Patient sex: M
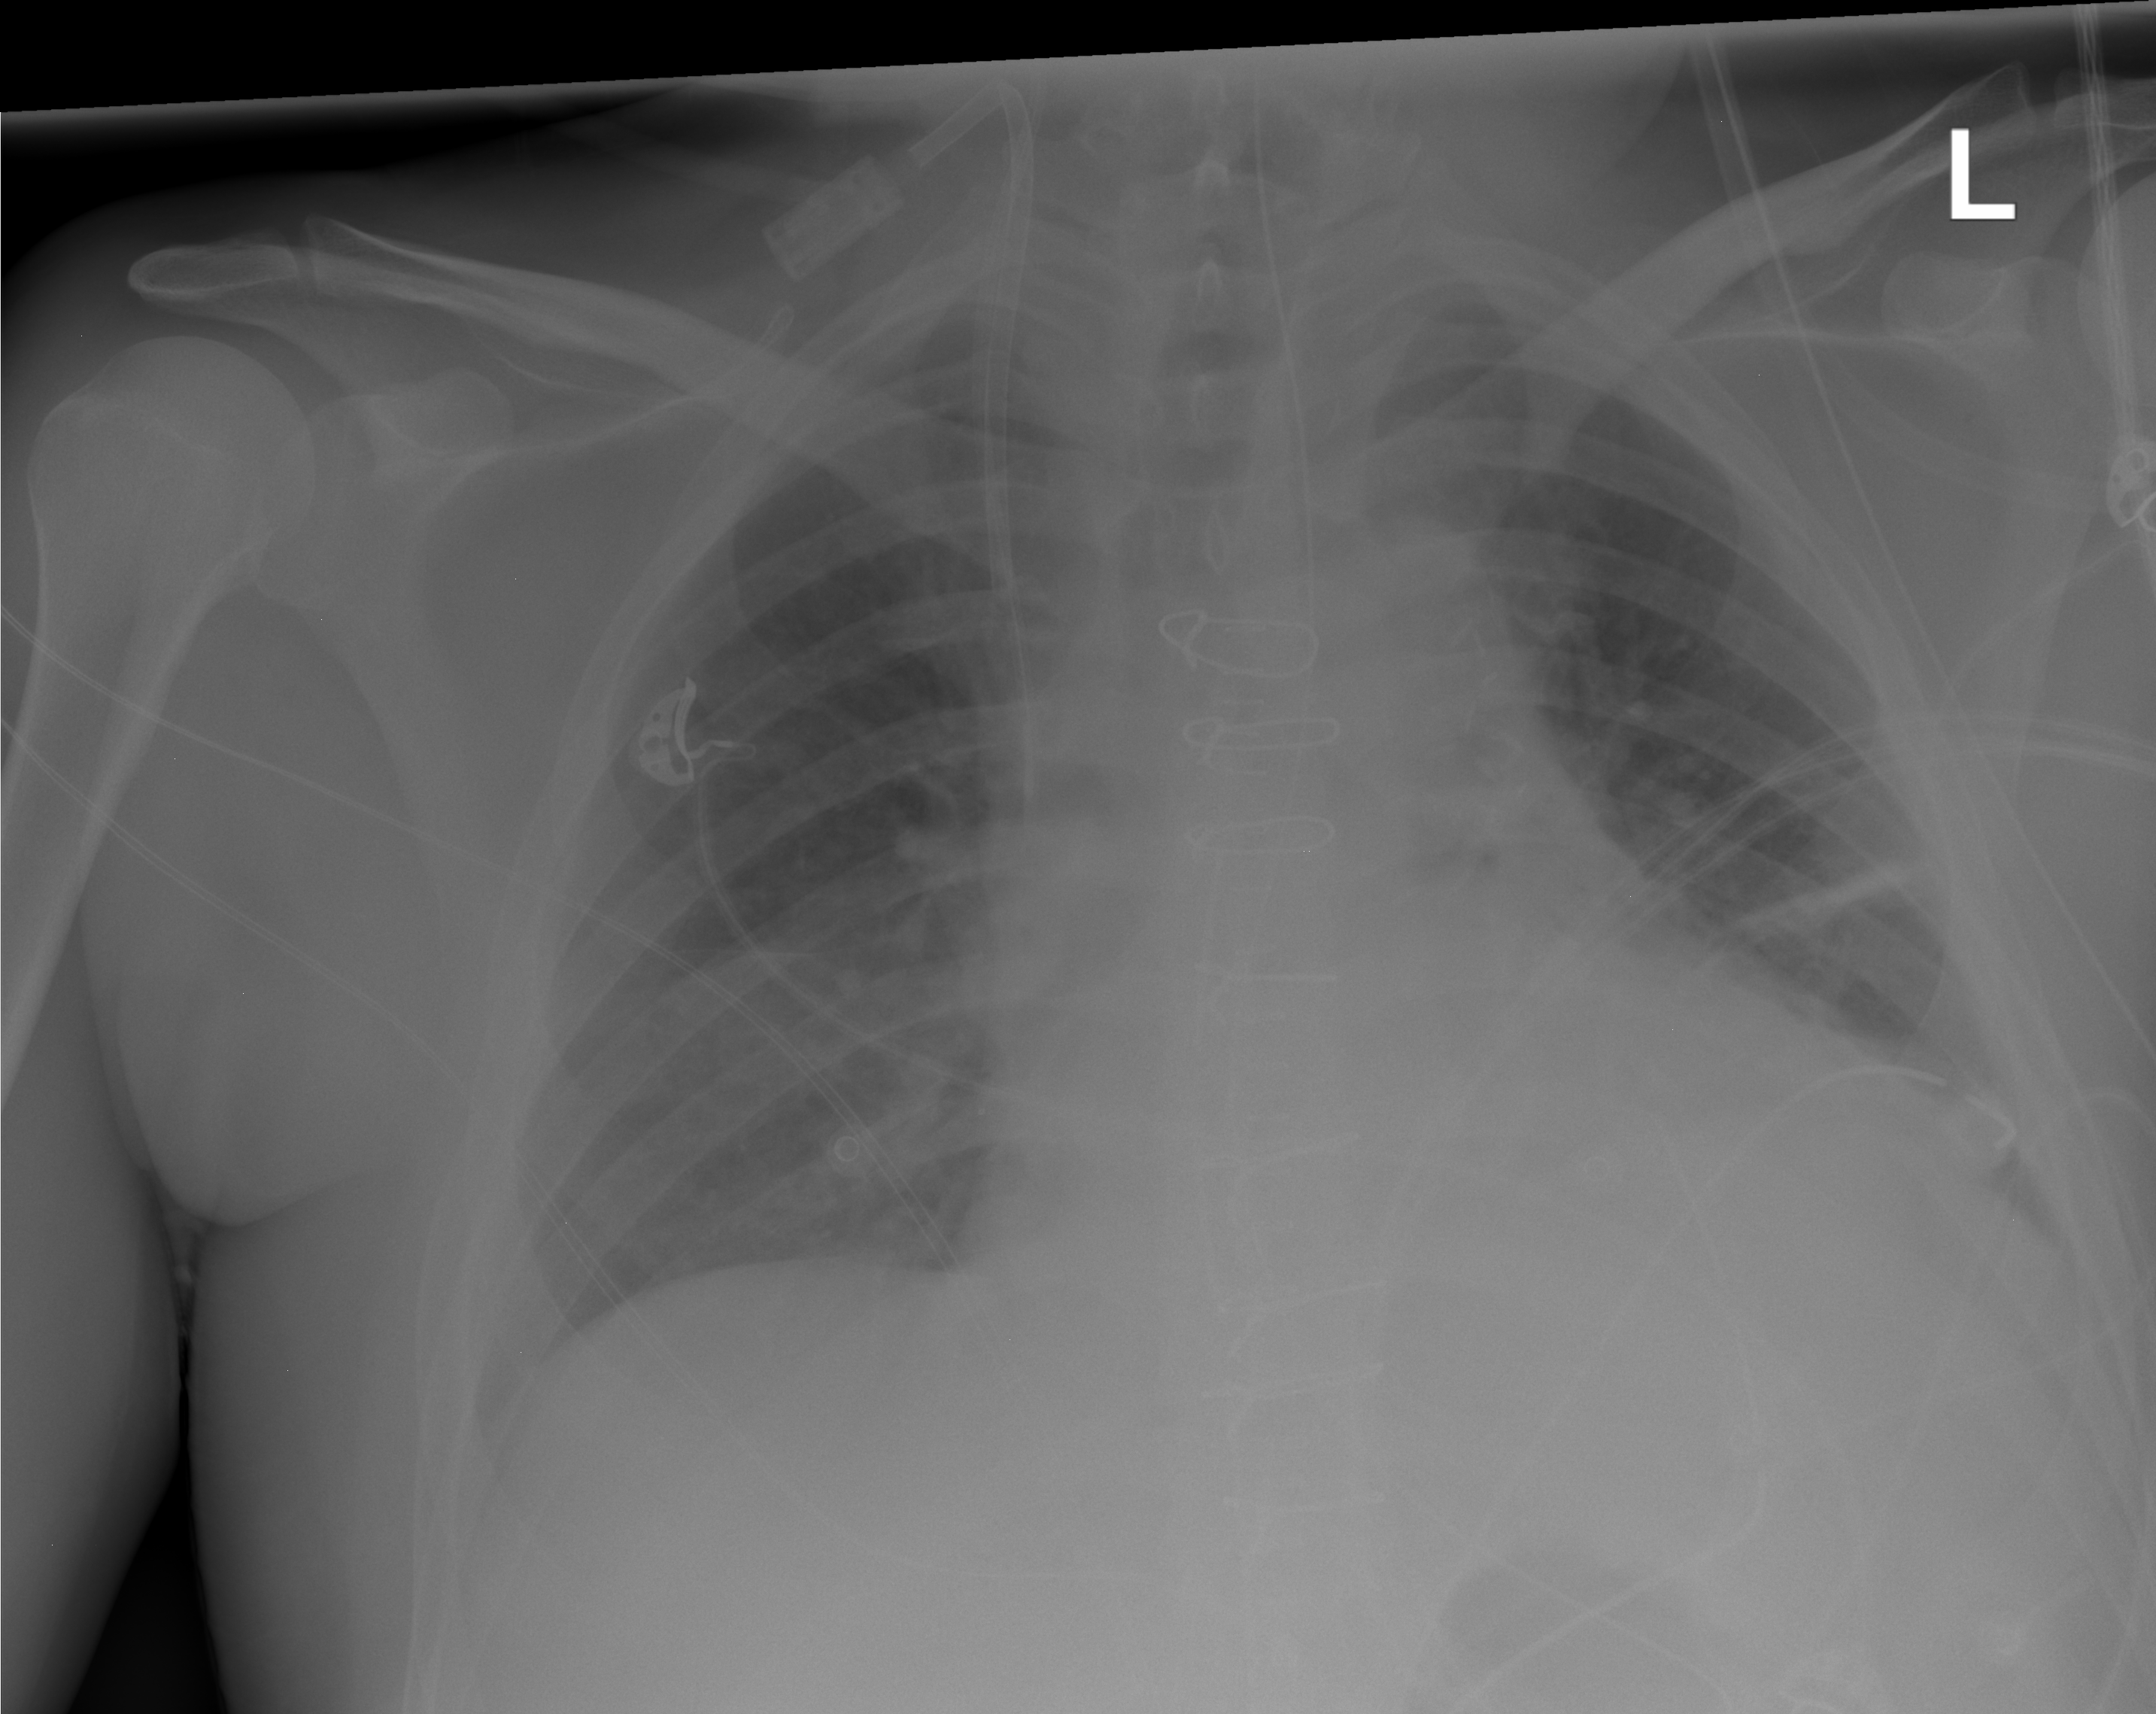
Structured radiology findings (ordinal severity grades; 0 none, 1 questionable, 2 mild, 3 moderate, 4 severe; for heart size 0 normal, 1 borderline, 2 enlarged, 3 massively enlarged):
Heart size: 0
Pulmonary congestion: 0
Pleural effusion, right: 0
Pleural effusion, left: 0
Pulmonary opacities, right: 0
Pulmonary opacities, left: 0
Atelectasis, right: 1
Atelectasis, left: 1